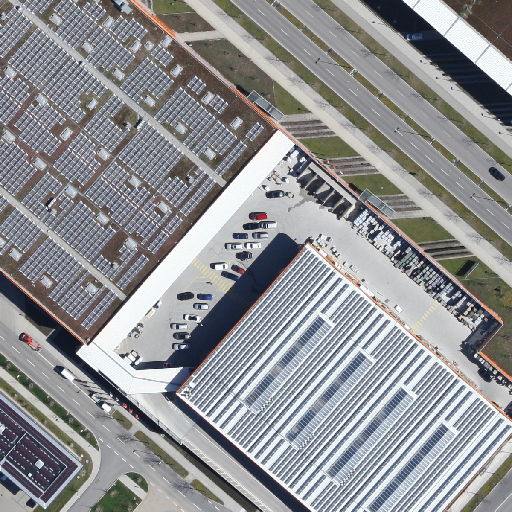
Referring expression: sidewalk